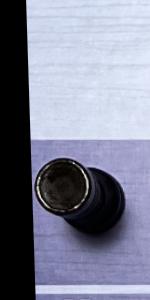
Label: Rook_Black